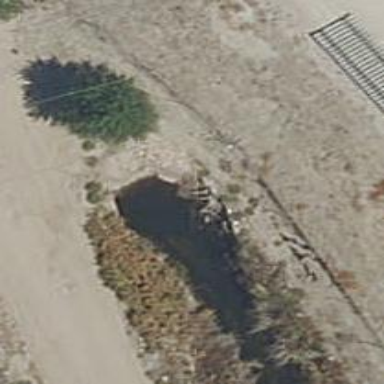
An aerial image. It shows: Culvert tunnel under canal.